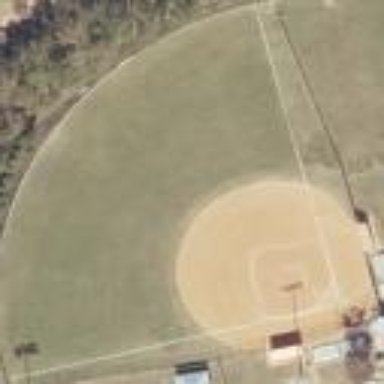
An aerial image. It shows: Baseball pitch for leisure land.